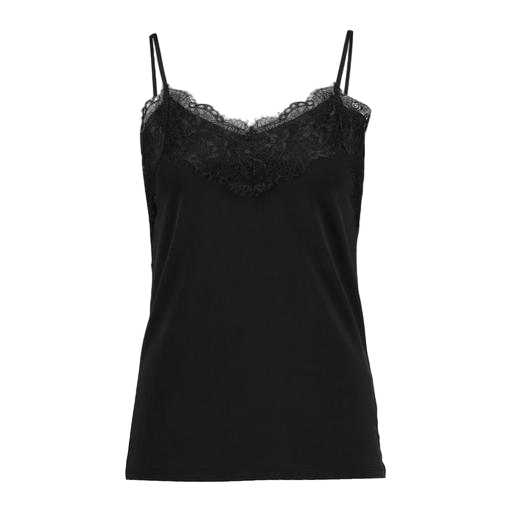
black curve cami rib lace, black dentelle lace-detail camisole, black lace cami, white background